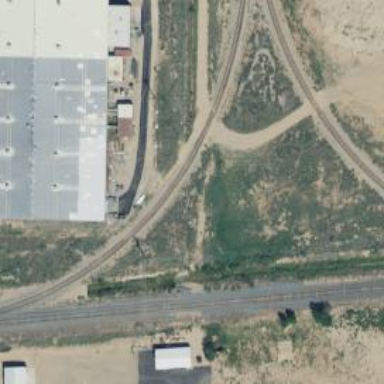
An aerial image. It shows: Railway spur service.